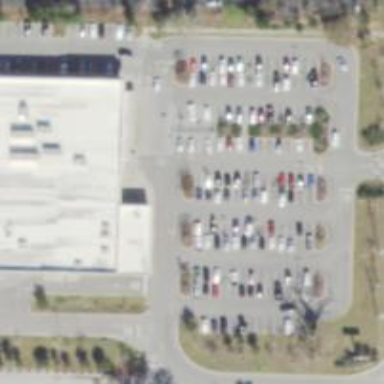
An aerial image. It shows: Parking space.